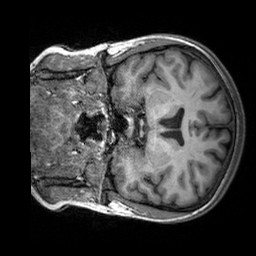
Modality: T1w
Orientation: coronal
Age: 23
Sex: female
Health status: healthy
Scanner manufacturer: siemens
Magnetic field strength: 3 T
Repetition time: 2.3 s
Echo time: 0.00303 s